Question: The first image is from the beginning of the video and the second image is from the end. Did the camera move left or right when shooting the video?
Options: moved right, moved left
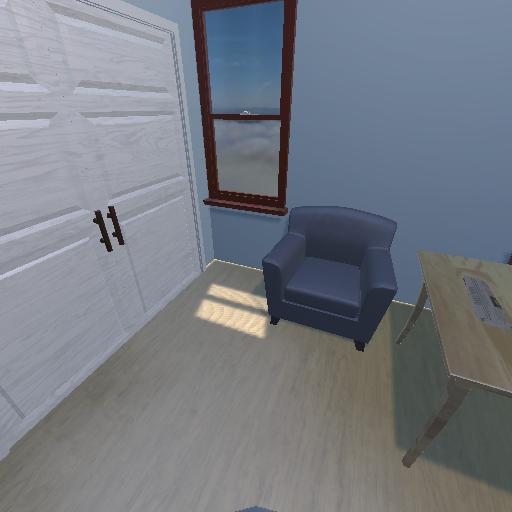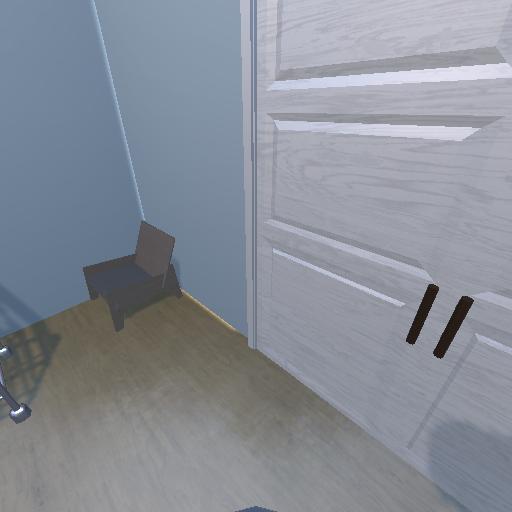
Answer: moved right